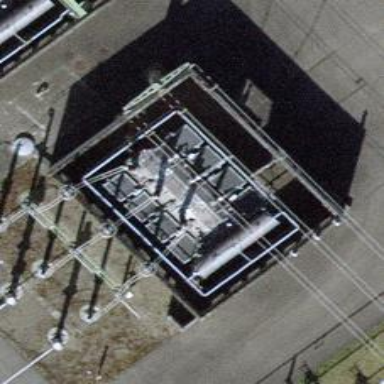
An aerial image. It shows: Transformer.